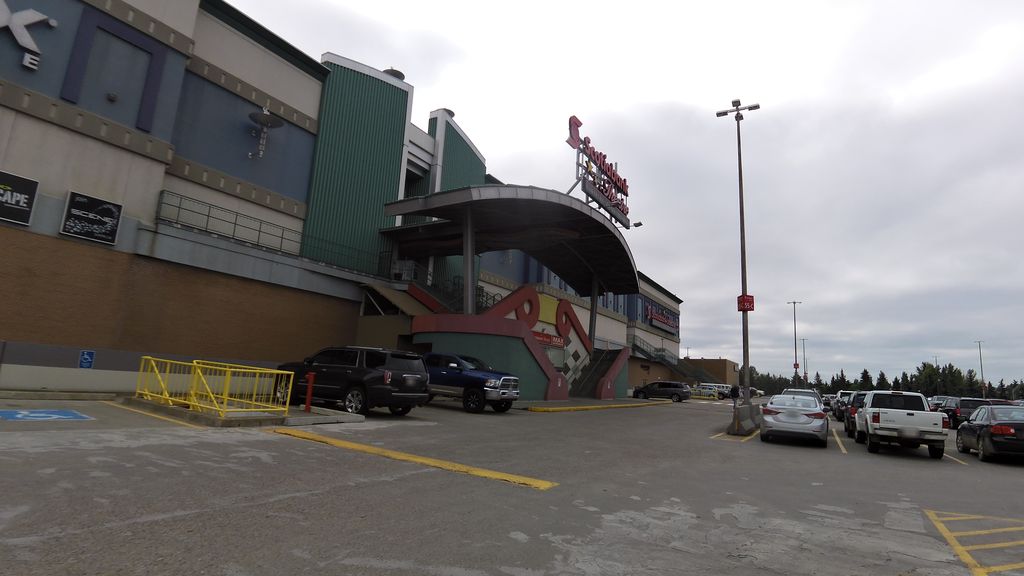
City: edmonton